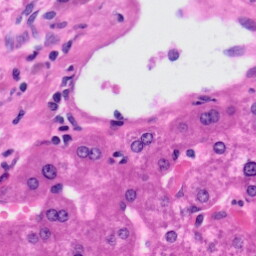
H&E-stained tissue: Liver